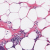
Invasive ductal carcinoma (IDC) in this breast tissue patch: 1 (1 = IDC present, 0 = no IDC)